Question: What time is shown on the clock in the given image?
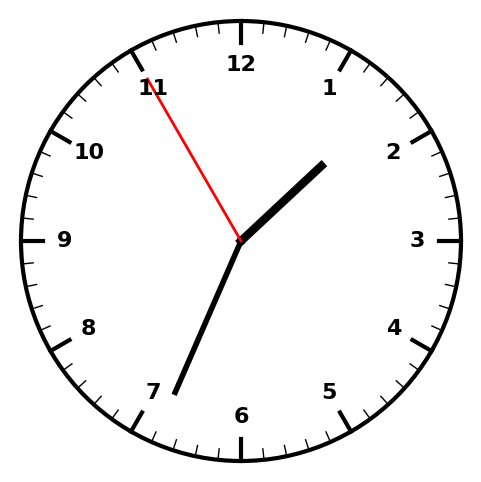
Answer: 01:33:55